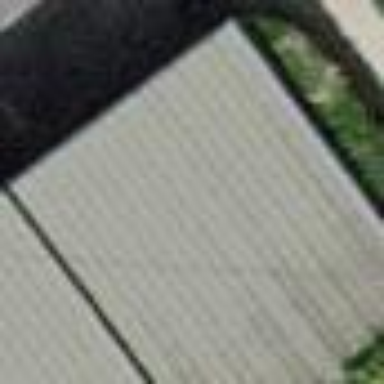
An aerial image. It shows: View of roof of building.